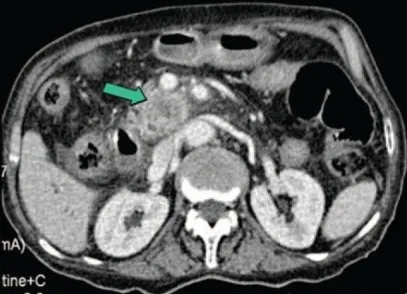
Abdominal contrast-enhanced CT.
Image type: radiology (ct)